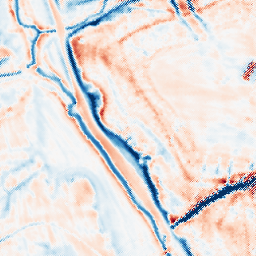
Category: multiscale
Decomposition family: dog
Decomposition parameters: sigma_low: 1
sigma_high: 5
Upsampling method: regularized
Upsampling parameters: scale: 4
lambda_reg: 0.1
Upsampling scale: 4